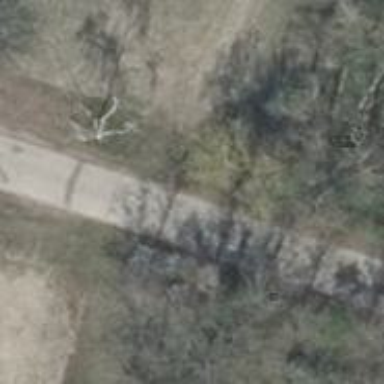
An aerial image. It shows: Unclassified road with concrete surface.